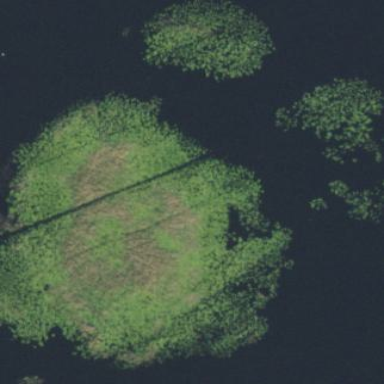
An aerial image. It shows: Wetland area.